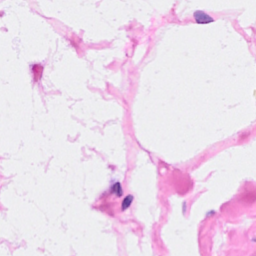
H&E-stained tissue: Breast